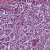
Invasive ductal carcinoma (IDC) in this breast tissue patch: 1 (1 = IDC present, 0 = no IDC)